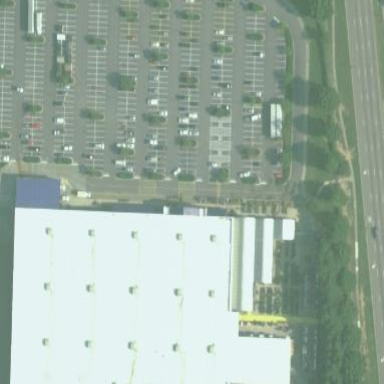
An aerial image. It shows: Commercial building.